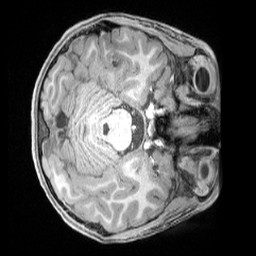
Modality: T1w
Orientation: axial
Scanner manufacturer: siemens
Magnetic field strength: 3 T
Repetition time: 2.4 s
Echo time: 0.00224 s